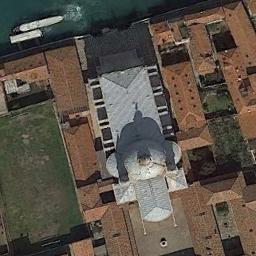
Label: church